Interaction volume radius: 5 \u00c5
Interaction volume height: 45 \u00c5
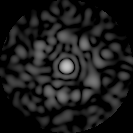
Disorder parameter: 0.8427